Field crop: tomato
Growth stage: 1
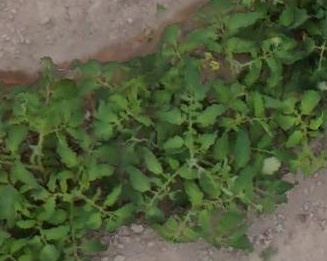
Species: tomato